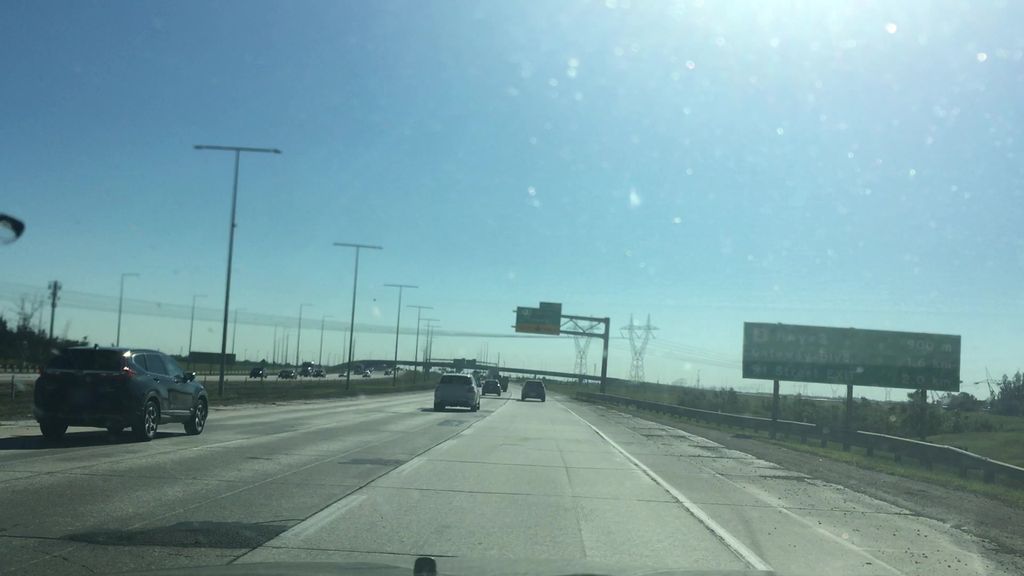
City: edmonton